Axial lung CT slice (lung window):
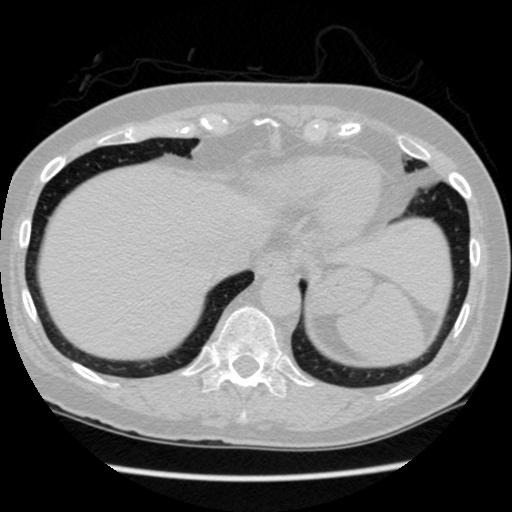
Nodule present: no